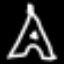
Label: The Eiffel Tower